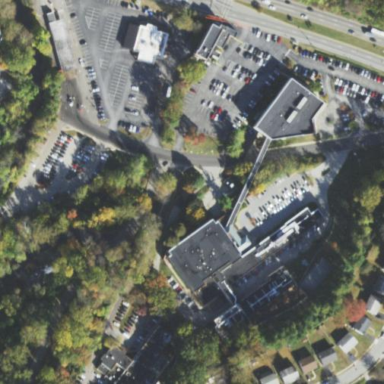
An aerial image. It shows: Hospital providing healthcare services.